Brain MRI, t2w sequence, axial 2D slice.
Patient: age 33, sex F, weight 95 kg, height 1.95 m
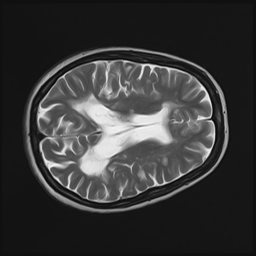